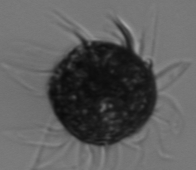
Label: Pelagostrobilidium